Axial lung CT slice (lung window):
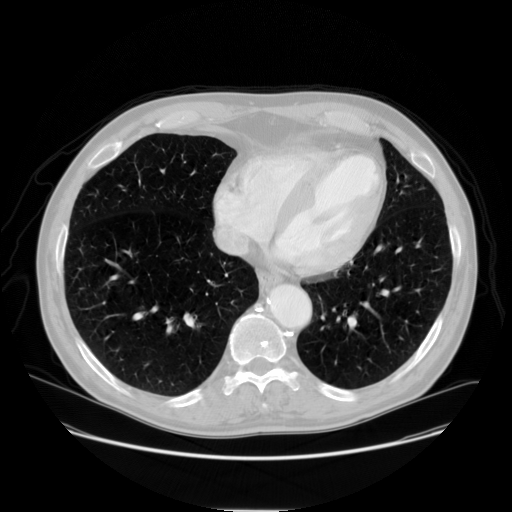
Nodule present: no